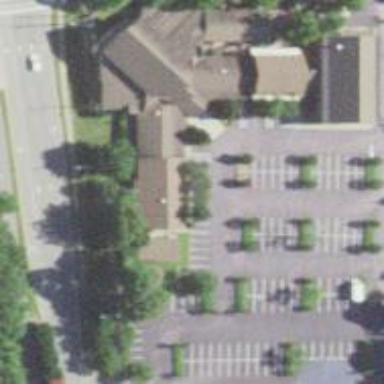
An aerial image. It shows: Kindergarten.